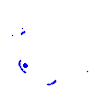
Particle: electron